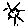
Label: sun